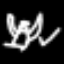
Label: angel